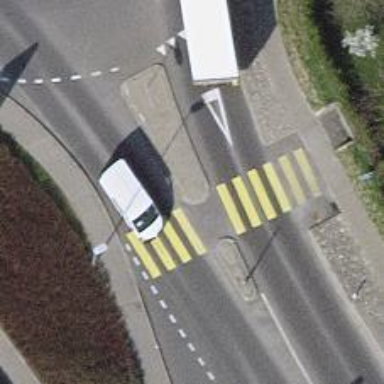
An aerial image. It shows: Uncontrolled road crossing with markings.